Question: This is the source code that I want to upload to my card :
'''
import javacard.framework.APDU;
import javacard.framework.Applet;
import javacard.framework.ISOException;
public class ReadMemo extends Applet {
private ReadMemo() {
}
public static void install(byte bArray[], short bOffset, byte bLength)
throws ISOException {
new ReadMemo().register();
}
public void process(APDU arg0) throws ISOException {
// TODO Auto-generated method stub
}
}
'''
As you see, the program do nothing! but why when I want to convert it to file, I receive this error :

my package ID : '0x00:0x01:0x02:0x03:0x04:0x05:0x06:0x07'
my applet ID : '0x00:0x01:0x02:0x03:0x04:0x05:0x06:0x07:0x08'
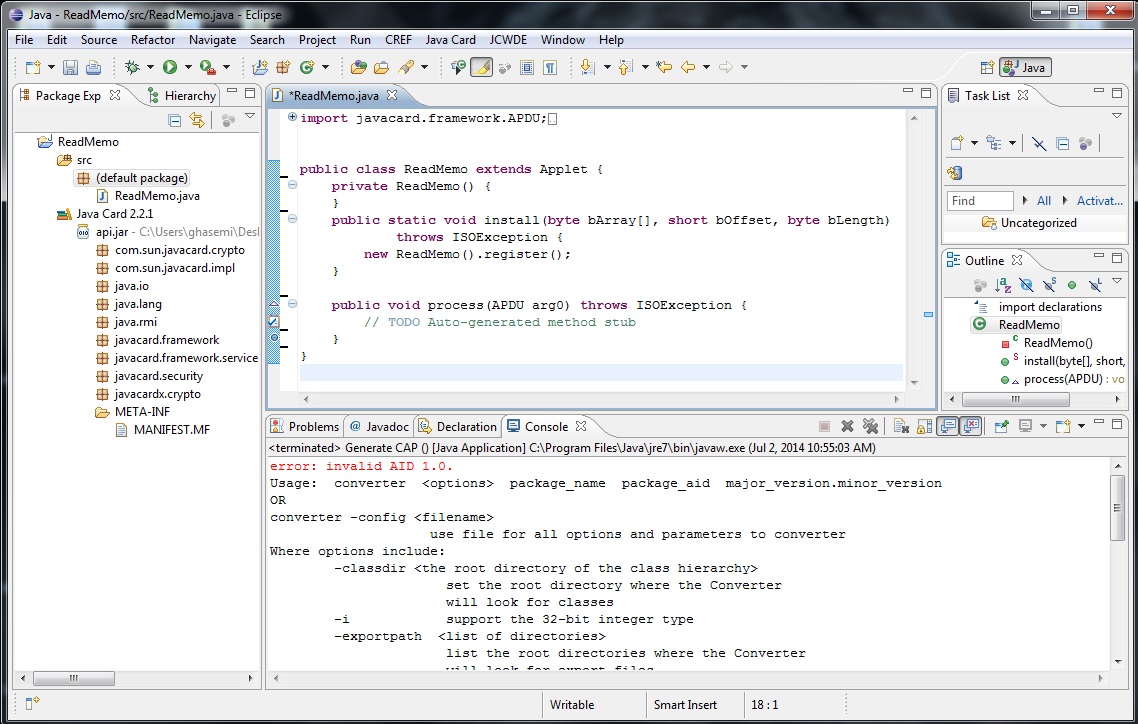
Answer: Move your code out of the default package ( use the default package in Java). Because the 'package_name' argument is empty, the arguments have been shifted to the left, and it will now see the version number as an AID. Hence the strange error.